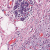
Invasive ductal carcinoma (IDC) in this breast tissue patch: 0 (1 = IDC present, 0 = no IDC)